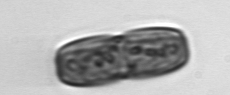
Label: Ephemera